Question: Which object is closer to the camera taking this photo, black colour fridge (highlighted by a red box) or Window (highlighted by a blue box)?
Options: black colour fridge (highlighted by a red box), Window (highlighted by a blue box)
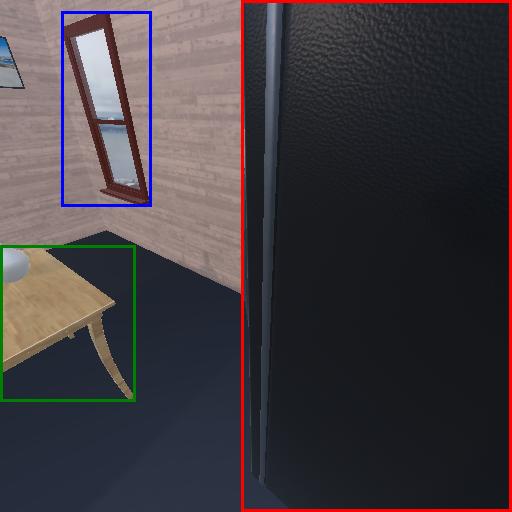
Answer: black colour fridge (highlighted by a red box)